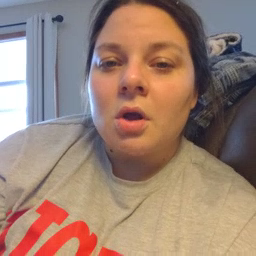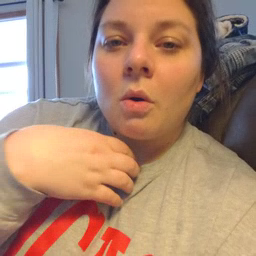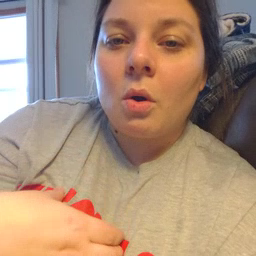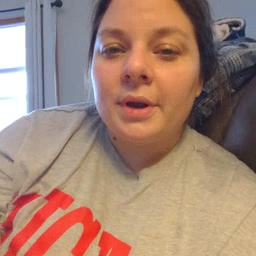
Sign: hungry